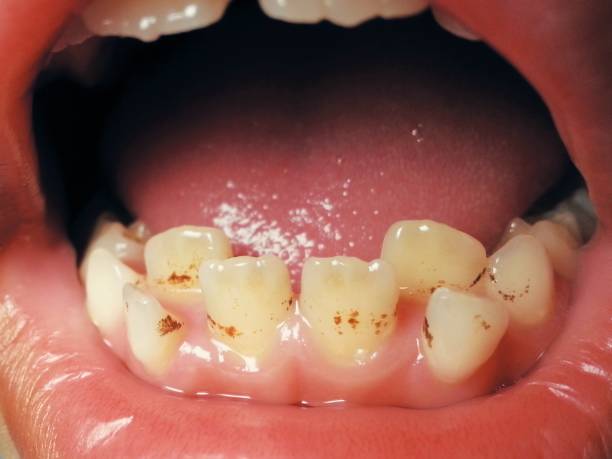
Condition: Tooth Discoloration